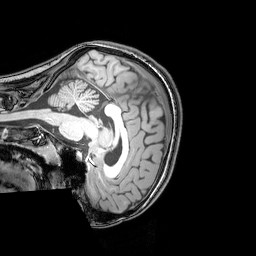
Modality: T1w
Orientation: sagittal
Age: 21
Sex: female
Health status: healthy
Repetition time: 0.081 s
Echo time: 0.037 s